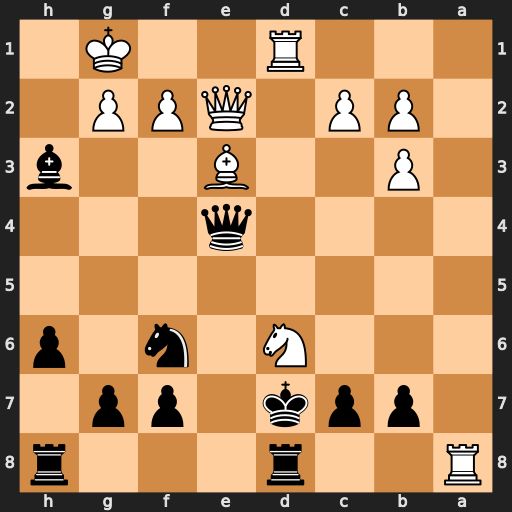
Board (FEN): R2r3r/1ppk1pp1/3N1n1p/8/4q3/1P2B2b/1PP1QPP1/3R2K1
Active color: b
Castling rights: -
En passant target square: -
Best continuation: Qxg2#